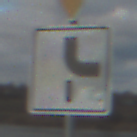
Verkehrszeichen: VerlaufVorfahrtsstrasse10
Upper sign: VorfahrtGewaehren
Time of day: SunriseSunset
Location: Outdoor (RoadRail)
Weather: PartlyCloudy
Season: NotSpecified
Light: Natural